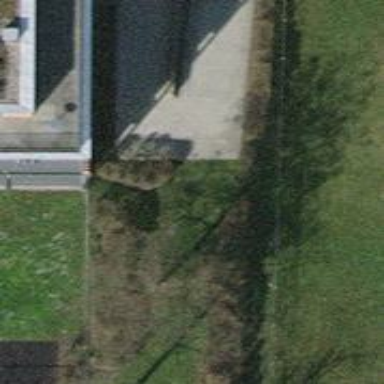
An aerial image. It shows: Concrete footway with ramp.